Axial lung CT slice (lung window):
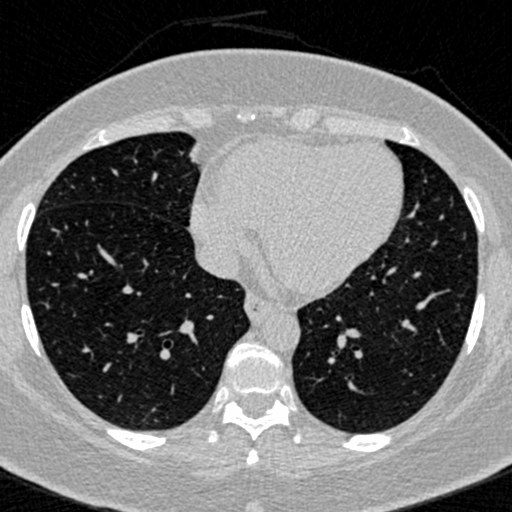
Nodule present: no